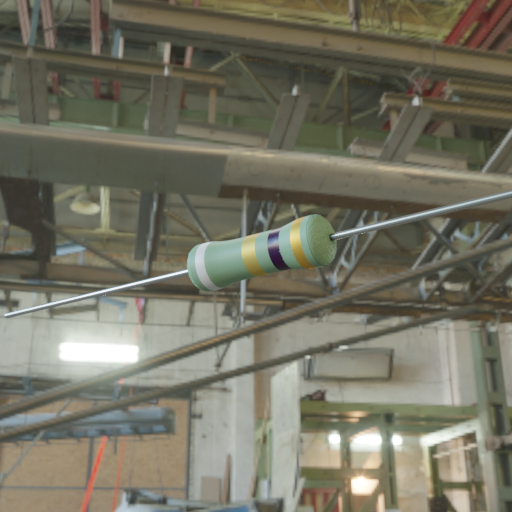
Resistor colour bands (in order): white, gold, black, gold